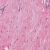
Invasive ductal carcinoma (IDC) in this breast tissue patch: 0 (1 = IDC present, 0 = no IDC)